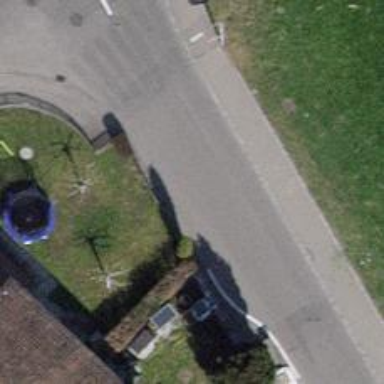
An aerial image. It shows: Kerb barrier.